Question: I'm using Gnuplot to draw a graph. In the graph I drew three smooth curve belonging to three data sets.
Presently I'm using the following Gnuplot script.
'''
reset
set terminal png
set xlabel "Square matrix size"
set ylabel "Time (in milliseconds)"
set yrange [0:750]
set title "Lower Triangular Matrix"
set key reverse Left outside
set grid
set output 'matrixlt.png'
set style data linespoints
plot "matrixlowertriangle.dat" using 1:2 lt 1 lw 2 smooth bezier title 'MatPro', "matrixlowertriangle.dat" using 1:3 lt 2 lw 2 smooth bezier title 'C#' , "matrixlowertriangle.dat" using 1:4 lt 3 lw 2 smooth bezier title 'C++'
'''
With the above script I'm getting following graph.

Now I want to draw each point belonging to the same curve using a unique point style. ( For example each point belonging to C# using one point type and C++ data points in a different style.)
I tried some tutorials, but still no luck. Can somebody help me to achieve this task?
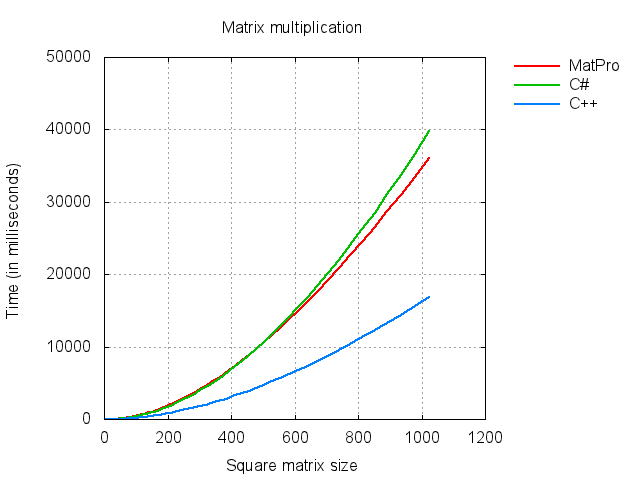
Answer: I don't have your data so I made some up (it always helps to be helpful if some useful mock dataset is given...):
'''
0 0 0 0
<PHONE> 1200 1500
<PHONE> 7000 9000
<PHONE> 15000 18000
800 12000 23000 25000
1000 18000 33000 40000
'''
Based upon your code, I tried
'''
reset
set terminal png
set xlabel "Square matrix size"
set ylabel "Time (in milliseconds)"
set xrange [0:1200]
set yrange [0:50000]
set title "Lower Triangular Matrix"
set key reverse Left outside
set grid
set output 'matrixlt.png'
set style data linespoints
plot "matrixlowertriangle.dat" using 1:2 lt 1 lw 2 smooth bezier title 'MatPro', "matrixlowertriangle.dat" using 1:3 lt 2 lw 2 smooth bezier title 'C#' , "matrixlowertriangle.dat" using 1:4 lt 3 lw 2 smooth bezier title 'C++' , "matrixlowertriangle.dat" using 1:2 with points title "", "matrixlowertriangle.dat" using 1:3 with points title "", "matrixlowertriangle.dat" using 1:4 with points title ""
'''
and got

Is that closer to what you want?